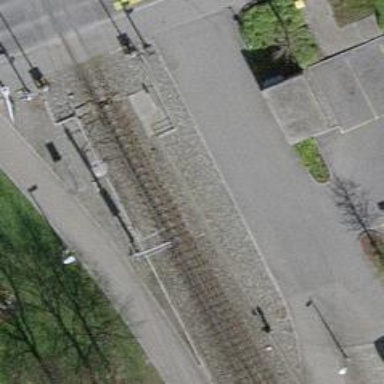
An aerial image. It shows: Railway switch.